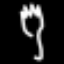
Label: fork